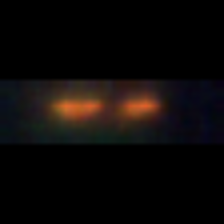
Taxon: Pennate
Group: Diatoms